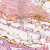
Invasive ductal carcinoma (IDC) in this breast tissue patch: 0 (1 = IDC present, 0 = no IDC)